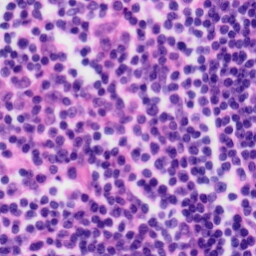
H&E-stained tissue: Tonsil